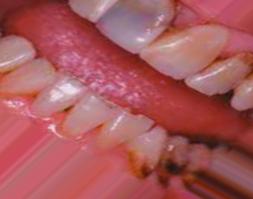
Condition: Tooth Discoloration